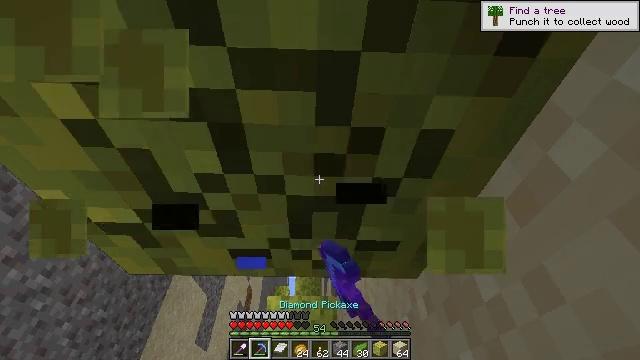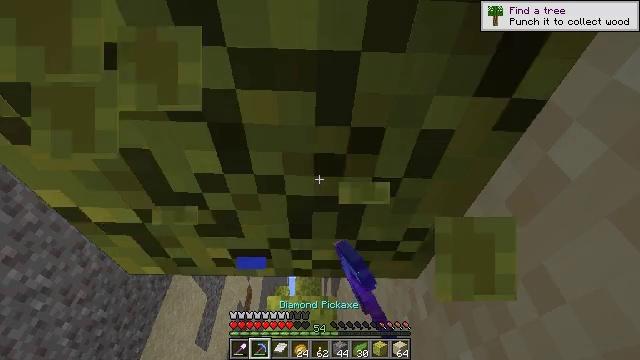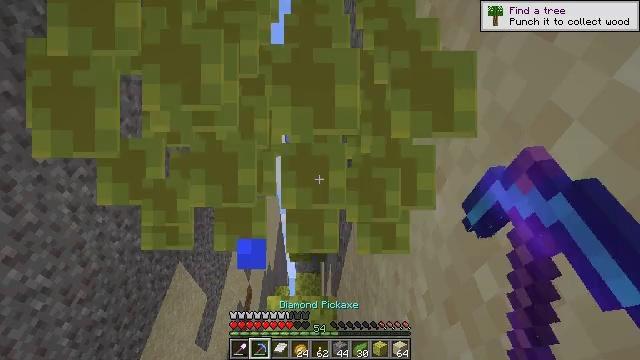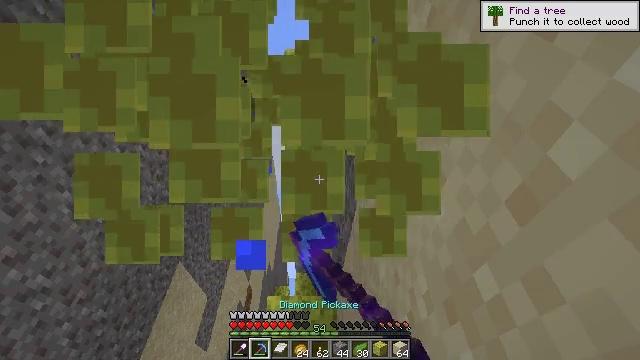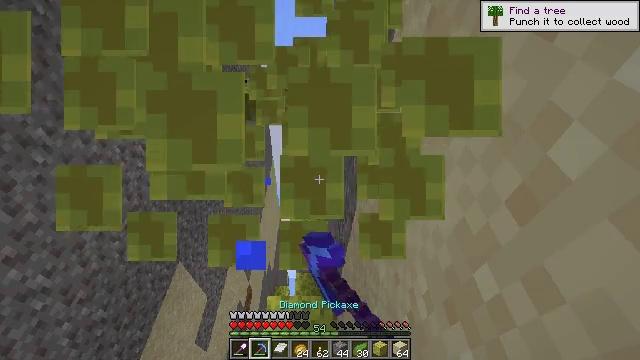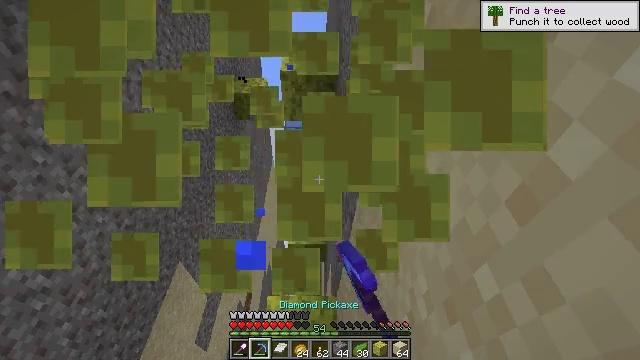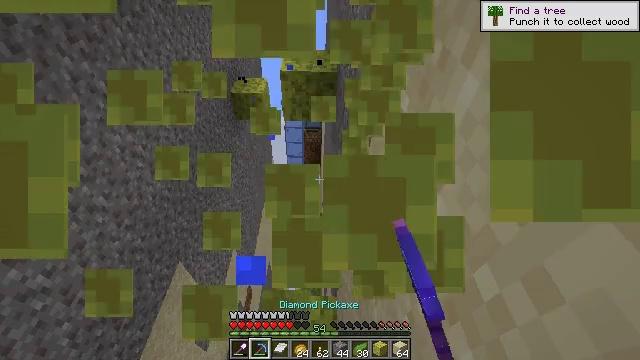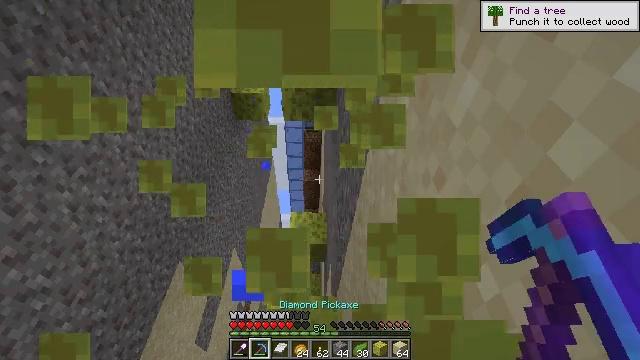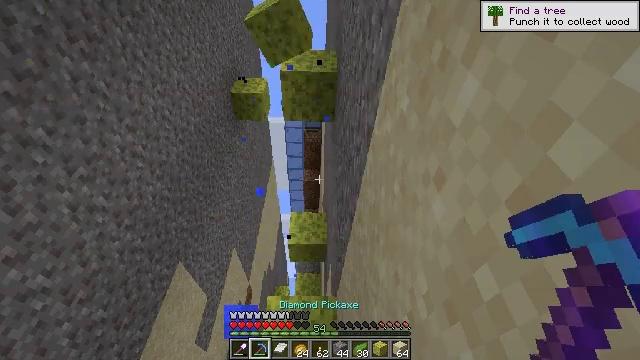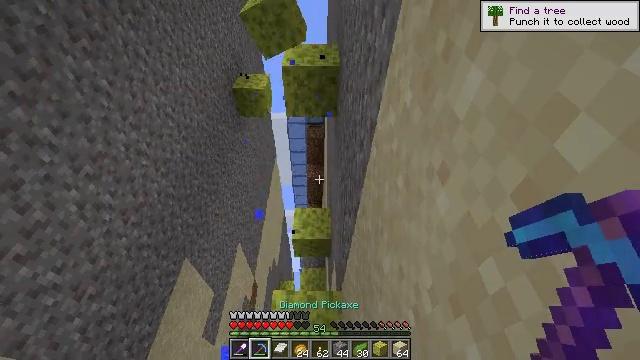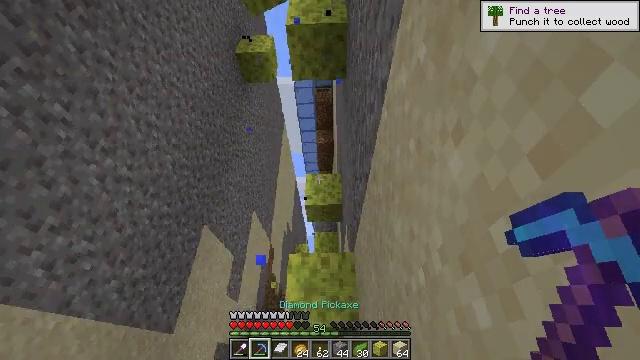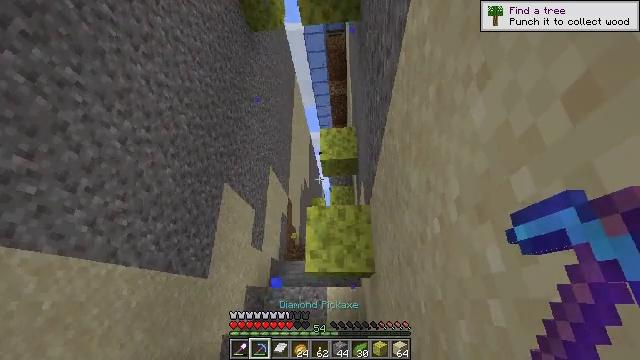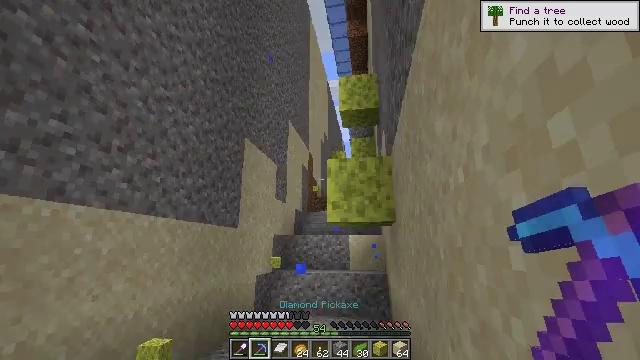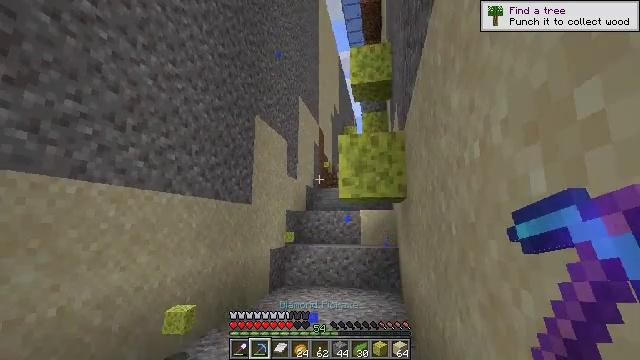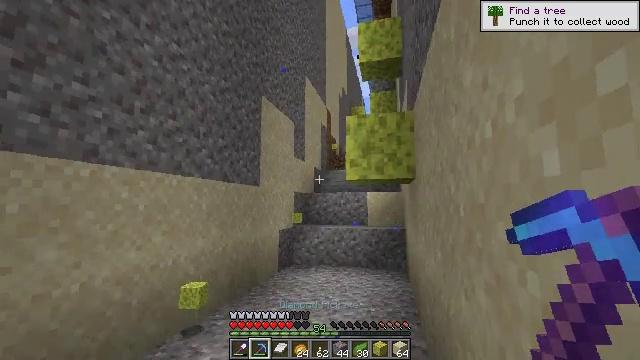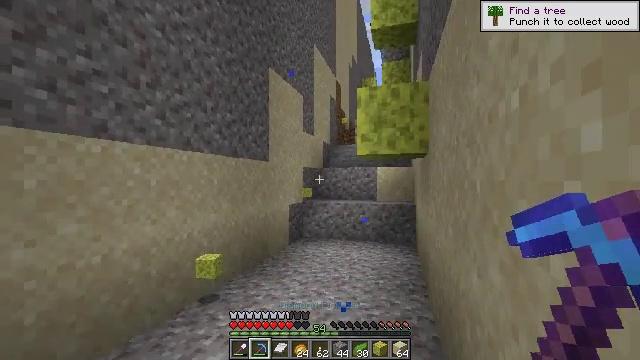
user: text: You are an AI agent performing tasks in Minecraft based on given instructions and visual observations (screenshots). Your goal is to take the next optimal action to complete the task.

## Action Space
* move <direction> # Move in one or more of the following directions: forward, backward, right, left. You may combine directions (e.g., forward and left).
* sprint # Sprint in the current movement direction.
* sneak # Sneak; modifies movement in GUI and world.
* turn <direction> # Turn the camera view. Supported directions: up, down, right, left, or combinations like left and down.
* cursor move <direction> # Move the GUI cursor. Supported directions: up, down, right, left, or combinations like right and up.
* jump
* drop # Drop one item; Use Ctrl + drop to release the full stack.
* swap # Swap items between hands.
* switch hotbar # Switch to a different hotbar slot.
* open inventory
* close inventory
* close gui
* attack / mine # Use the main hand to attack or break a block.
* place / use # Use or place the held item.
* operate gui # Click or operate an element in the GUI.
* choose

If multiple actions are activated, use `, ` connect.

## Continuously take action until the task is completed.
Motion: motion action
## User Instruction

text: Collect the wet sponge after mining.
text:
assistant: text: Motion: attack / mine
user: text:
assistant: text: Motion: attack / mine
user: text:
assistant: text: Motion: attack / mine
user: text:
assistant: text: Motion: attack / mine
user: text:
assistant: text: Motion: attack / mine
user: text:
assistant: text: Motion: attack / mine
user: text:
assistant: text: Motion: no_op
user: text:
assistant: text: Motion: no_op
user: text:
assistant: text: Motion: turn left and down
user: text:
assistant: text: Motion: turn left and down
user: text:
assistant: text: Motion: turn left and down
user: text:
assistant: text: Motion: turn left and down
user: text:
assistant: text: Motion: turn left and down
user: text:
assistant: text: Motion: turn left and down
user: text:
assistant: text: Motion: move forward, turn left and down
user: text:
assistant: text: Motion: move forward, turn left and down
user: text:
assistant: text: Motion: move forward, turn left and down
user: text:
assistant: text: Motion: move forward and move left, turn down
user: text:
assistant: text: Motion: move forward and move left, turn down
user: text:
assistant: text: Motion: move forward and move left, turn right and down
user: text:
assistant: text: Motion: move forward and move left, turn right and down
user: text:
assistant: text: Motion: move forward and move left, turn right and down
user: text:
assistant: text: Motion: move forward and move left, turn right
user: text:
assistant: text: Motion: move forward and move left, turn right
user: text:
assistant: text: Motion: move forward and move left, turn right
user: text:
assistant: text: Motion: move forward, turn right and up
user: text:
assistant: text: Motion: move forward, turn right and up
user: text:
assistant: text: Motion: move forward, turn right and up
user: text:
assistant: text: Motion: move forward, turn right and up
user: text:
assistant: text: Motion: move forward, turn right and up